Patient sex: M
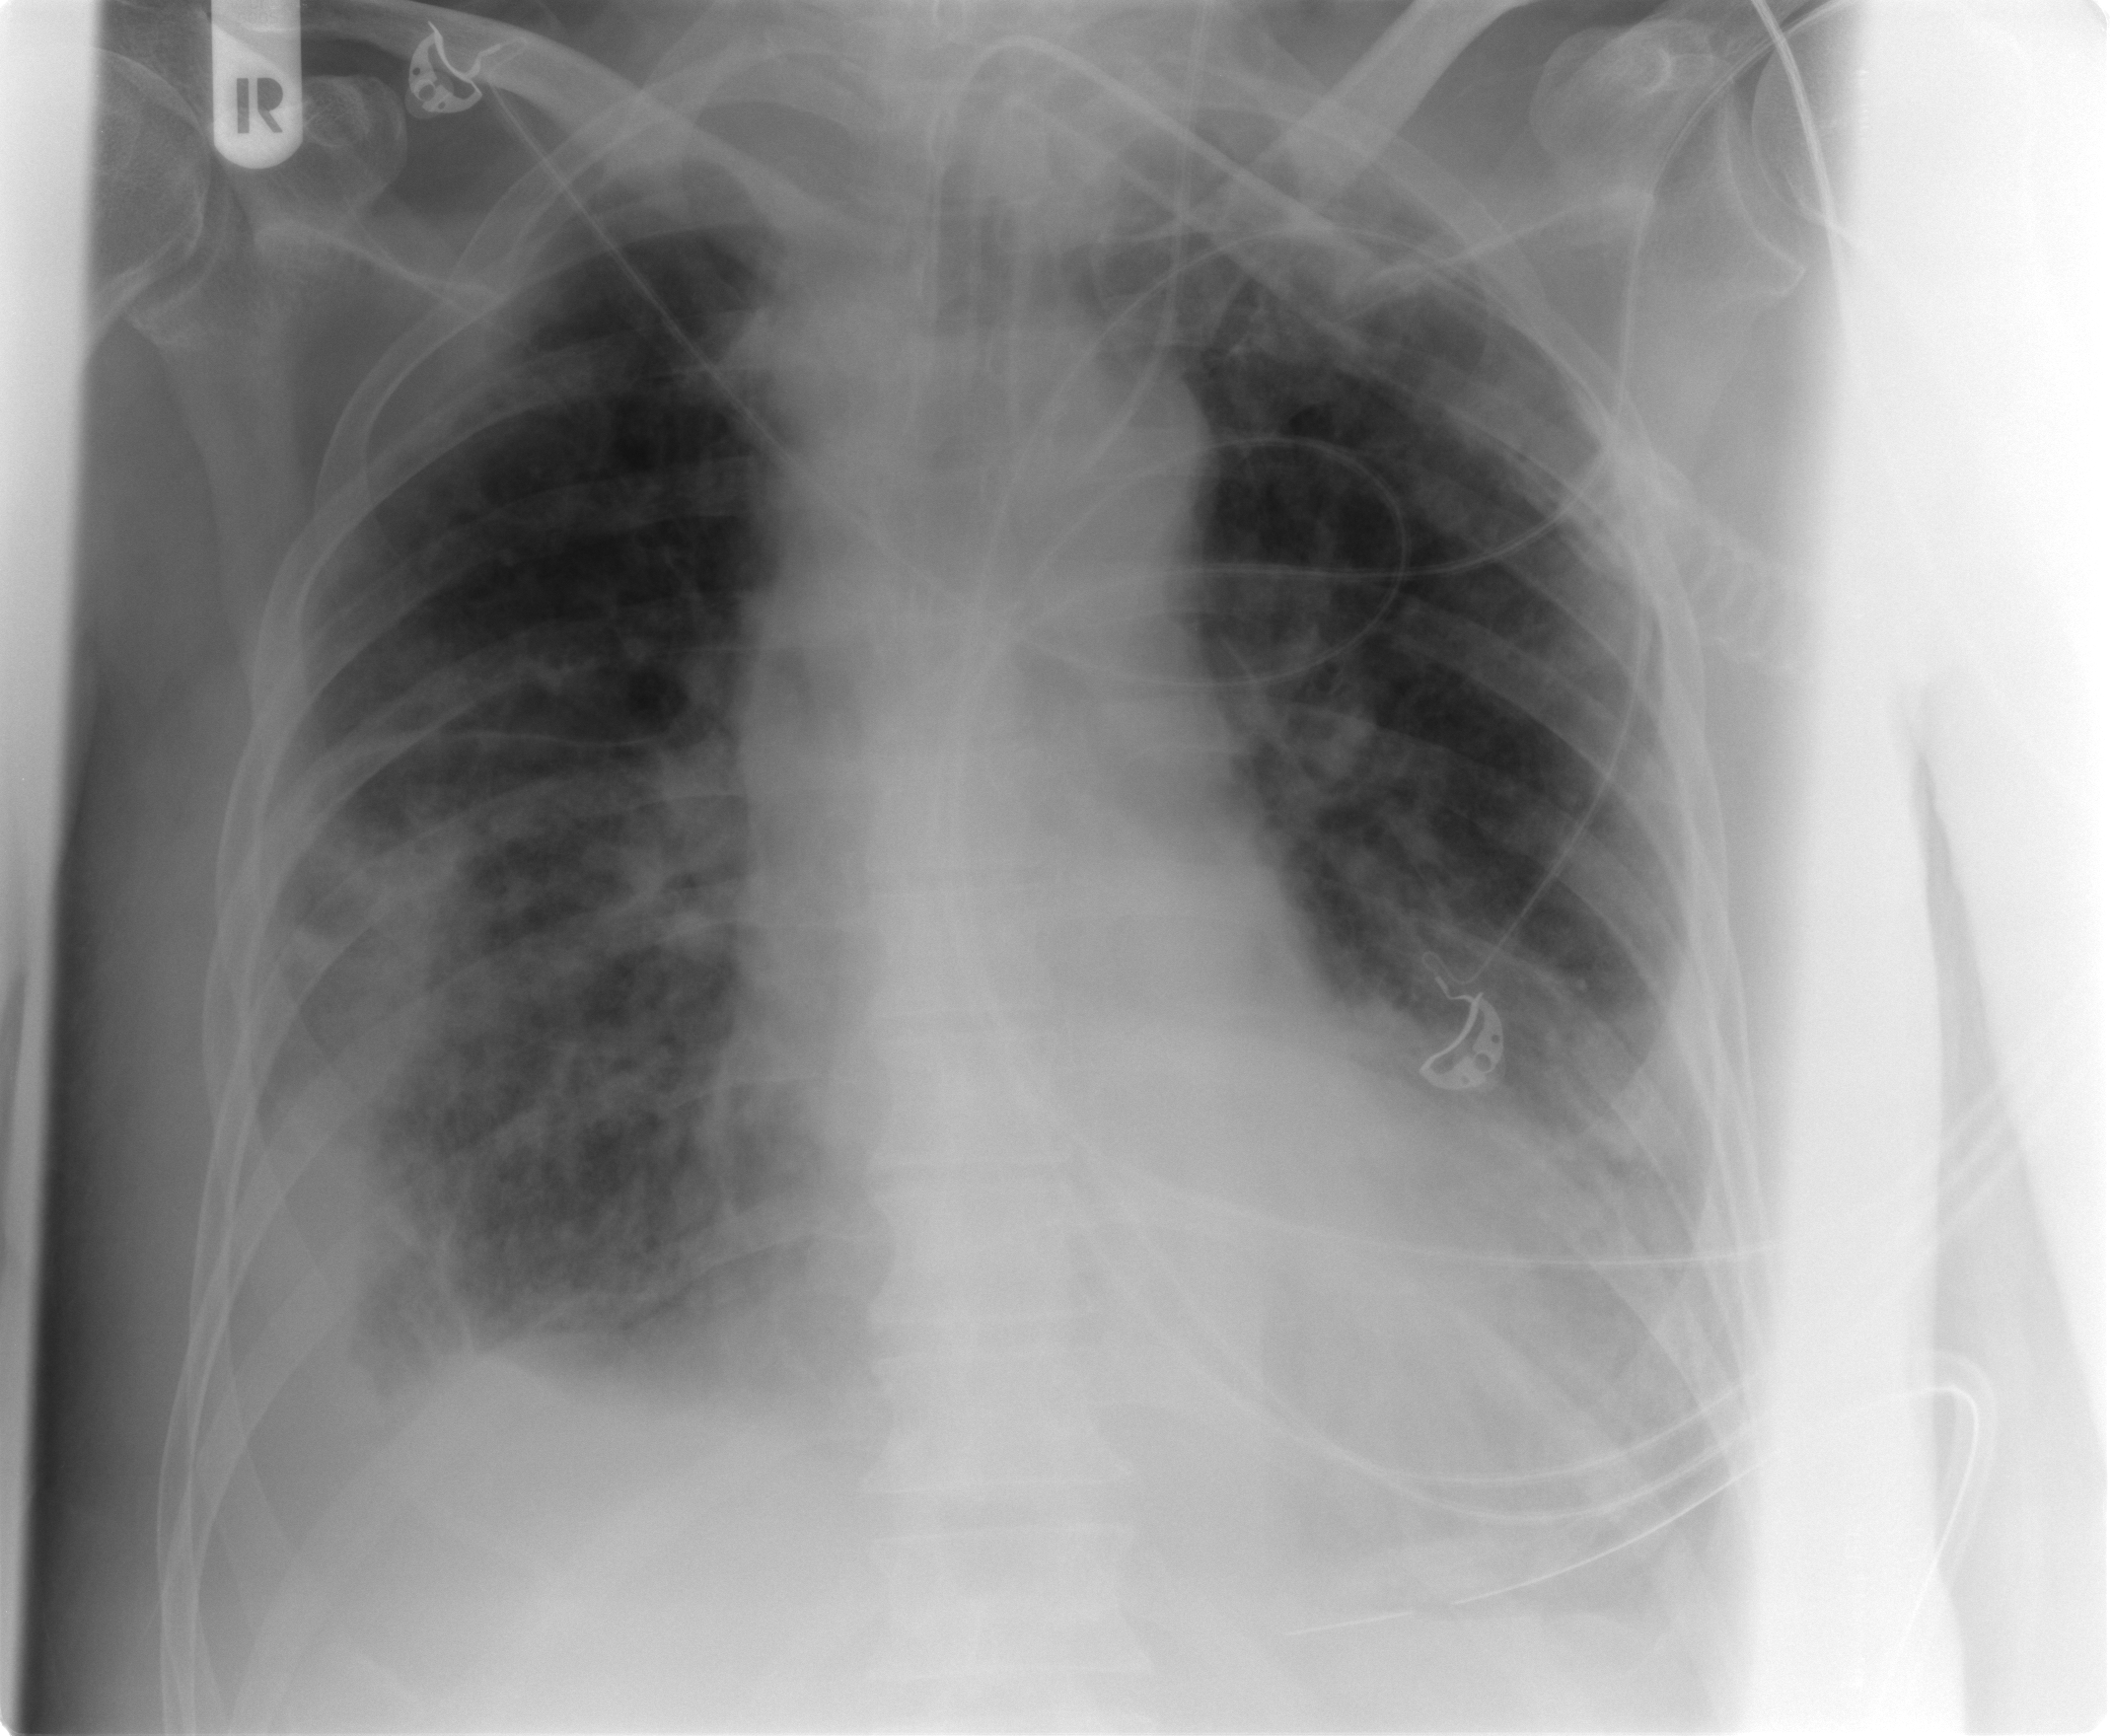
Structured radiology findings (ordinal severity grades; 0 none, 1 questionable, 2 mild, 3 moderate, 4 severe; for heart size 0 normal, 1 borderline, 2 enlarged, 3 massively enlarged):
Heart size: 0
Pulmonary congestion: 2
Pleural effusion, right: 3
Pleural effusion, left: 2
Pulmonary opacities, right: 3
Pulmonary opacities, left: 3
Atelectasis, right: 2
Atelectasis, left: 2